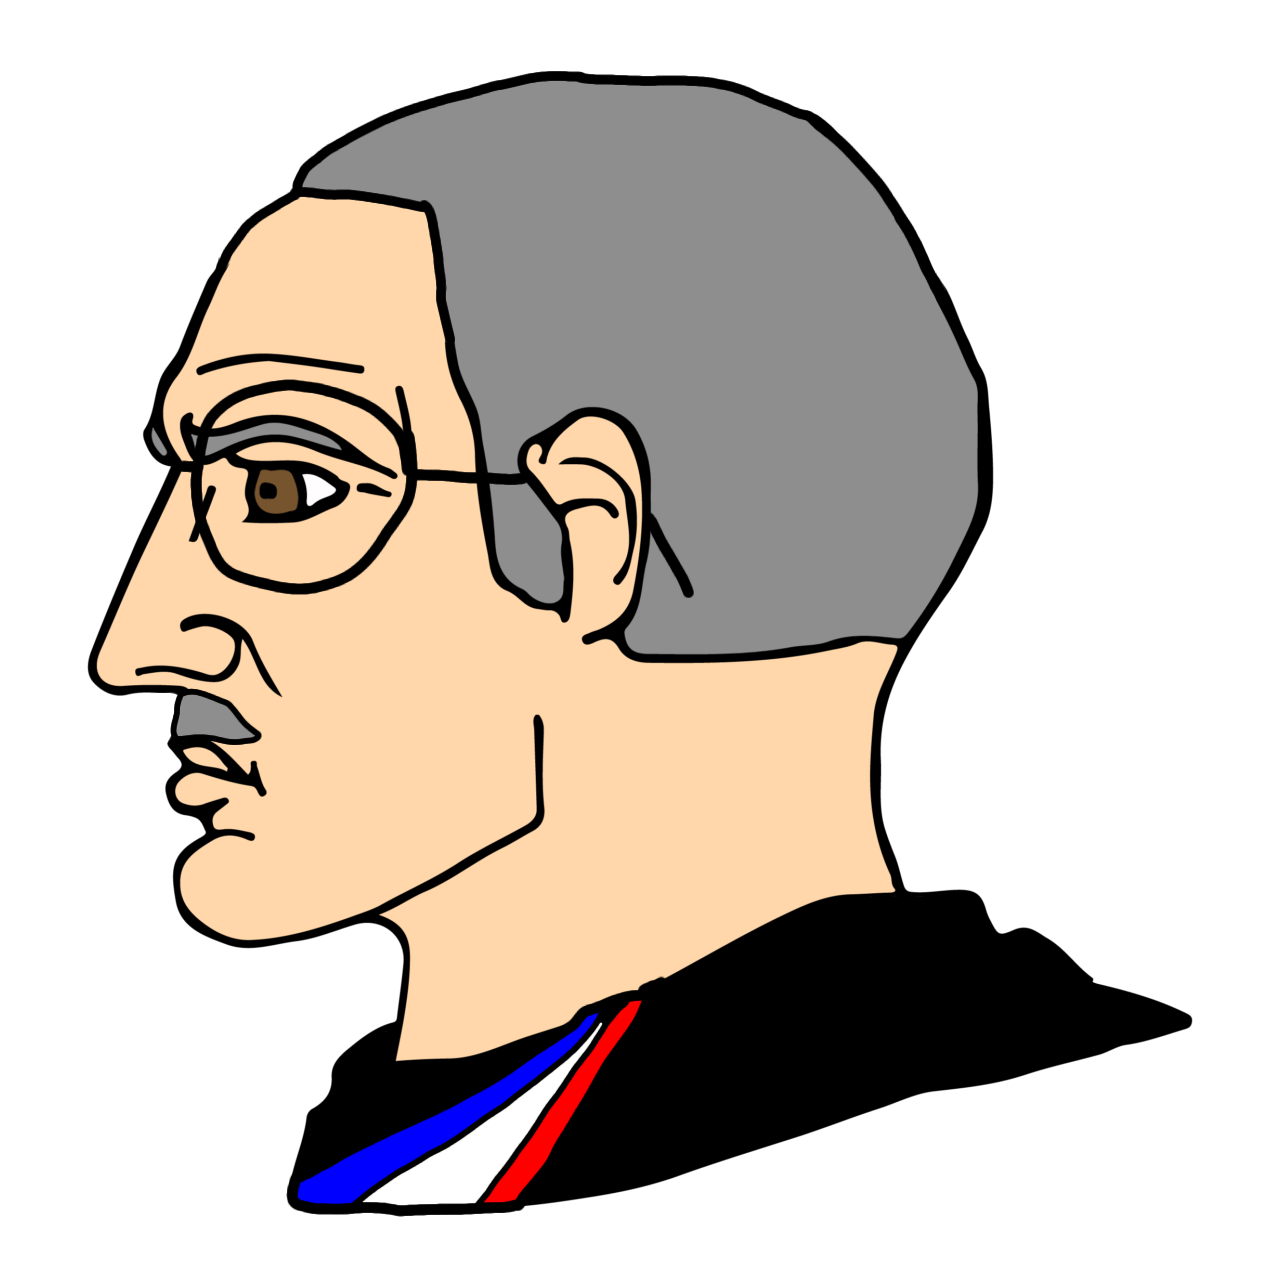
Label: 4_Yes_Chad